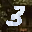
Label: 3